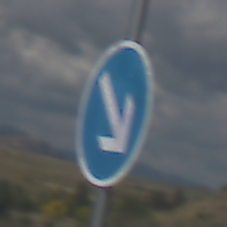
Verkehrszeichen: VorgeschriebeneVorbeifahrtRechts
Umgebung: Outdoor, Nature
Tageszeit: Midday
Wetter: PartlyCloudy
Licht: Natural
Jahreszeit: NotSpecified
Kontrast: HighContrast